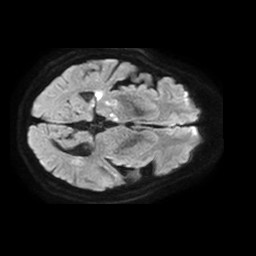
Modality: TRACE
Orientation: axial
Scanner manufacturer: philips
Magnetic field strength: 1.5 T
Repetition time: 3.51 s
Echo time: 0.07078 s